Question: I am using twitter bootstrap button radio and i have a question on a php form that looks like this.

the HTML part of code is as following
'''
<div class="control-group" style="background-color: #d9d9d9;">
<label style="font-size: 10px; width: 250px; padding-left: 10px" class="control-label"
for="fname"><?php _e('Does your employer contribute extra super above the 9.25% guarantee?'); ?>
</label>
<div class="controls">
<div data-toggle="buttons-radio" class="btn-group alignment"
style="padding-top: 10px; padding-left: 10px">
<button id="yes" class="btn btn-primary btn-mini <?php if ($budget->getFactFind('employer_contribution') == "Yes"){?> active <?php } ?> " type="button" value="yes"
onclick="showEmployerDiv(this.id)">Yes
</button>
<button id="no" class="btn btn-primary btn-mini <?php if ($budget->getFactFind('employer_contribution') == "No"){?> active <?php } ?> " type="button" value="no"
onclick="showEmployerDiv(this.id)">No
</button>
</div>
<input type="hidden" id="alignment" value="" name="employer_contribution"/>
</div>
</div>
'''
and the JS that plays to role of checking which option is selected is as following
'''
$(".alignment .btn").click(function () {
// whenever a button is clicked, set the hidden helper employer controbution
$("#alignment").val($(this).text());
});
'''
I am able to get the value of which option is selected on form submission and I am also able to mark the option as selected when the user returns in future to show them what option did they select previously.
Each time the form is submitted there is an UPDATE query that updates the information in MySQL. Please note that this is not the only field on form.
The problem I am having is if suppose the user already provided the answer (Yes) and comes back later on but this time he leaves the answer selected as yes and clicks on the submit button it is here the JS fails to see what option is selected and the previously provided answer Yes gets overwritten by nothing (null value).
The JS works if i click the already answered yes value but not if i leave it as it is, now i know that i am using '.click' in JS and I needed help in knowing what else to use other than .click to fix this problem.
I will really appreciate any assistance
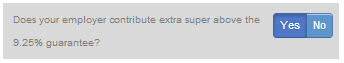
Answer: Finally managed to do it by using '$(document).ready(function ()', this way my '.click' functions do not get disturbed also, now if the user already provided the answer, its value gets submitted as well and if the users wants to change the answer the '.click' will take care of it.
'''
$(document).ready(function () {
document.getElementById('alignment').value='<?php echo $budget->getFactFind('employer_contribution')?>' ;
});
'''